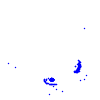
Particle: electron